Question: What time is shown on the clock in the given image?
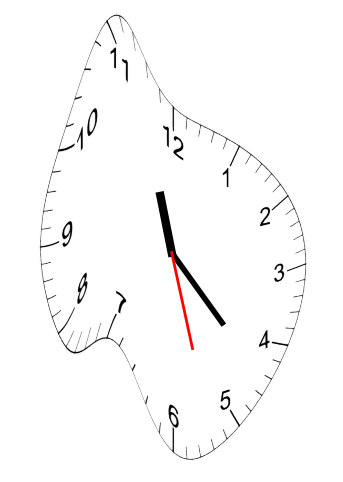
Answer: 11:22:27